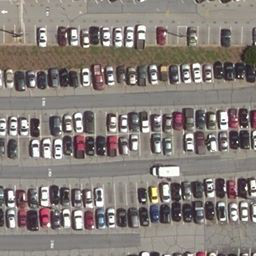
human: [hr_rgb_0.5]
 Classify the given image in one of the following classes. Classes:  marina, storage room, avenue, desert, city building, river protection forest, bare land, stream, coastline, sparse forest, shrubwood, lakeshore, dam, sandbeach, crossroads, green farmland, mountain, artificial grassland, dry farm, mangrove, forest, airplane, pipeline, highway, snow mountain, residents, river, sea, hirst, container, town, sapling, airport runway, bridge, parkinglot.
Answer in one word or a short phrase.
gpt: parkinglot